Question: I created a processor. When a PutFile fails (due to the file already existing), I want to rename a file from myfile.JPG to myfile_1.JPG to myfile_2.JPG, and so on, until PutFile succeeds. "myfile" is not expected to have an underscore anywhere in the filename until this processing occurs.

My flow looks like:
PutFile -> UpdateAttribute -> PutFile (looped)
'''
${filename:contains('_'):ifElse(
${filename:substringBeforeLast('_'):append('_'):append(${filename:substringAfterLast('_'):substringBefore('.'):plus(1)}):append('.'):append(${filename:substringAfter('.')})},
${filename:substringBefore('.'):append('_1.'):append(${filename:substringAfter('.')})}
)}
'''
Example input filename: 2017-06-15-175053.JPG
Example output filename: 2017-06-15-175053_1.JPG
Example input filename: 2017-06-15-175053_1.JPG
Example output filename: 2017-06-15-175053_2.JPG
First I check if "_" exists in the filename (anticipated the input filename does not contain it until my Increment Name processor runs)
If "_" does exist, grab the number between "_" and ".", and increment it
If "_" does not exist, append "_.JPG" to the end.
Expected results: immediate increment of filename until the PutFile succeeds.
Actual results: after several minutes, millions of tasks executed, the file finally gets renamed to "myfile_6.JPG" and I am not sure why it is taking so many iterations.
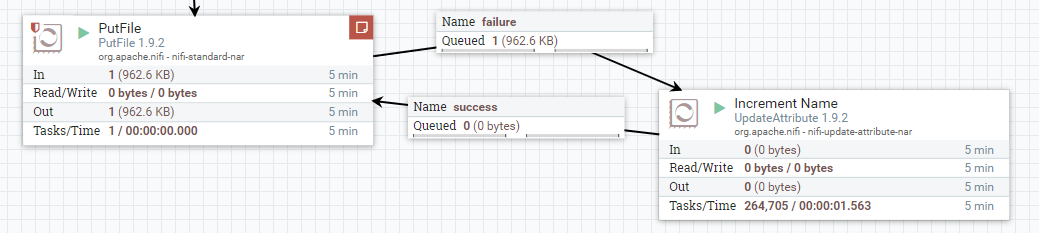
Answer: 'PutFile' penalizes flowfile on failure.
And by default 'Penalty duration = 30sec'. It means, that next processor (UpdateAttribute) will not process this file during 30 seconds.
You could set this time to '0sec' to avoid this delay on the 'Settings' tab in 'Configuration' of the 'PutFile' processor. So next processor will not wait to process failed file.